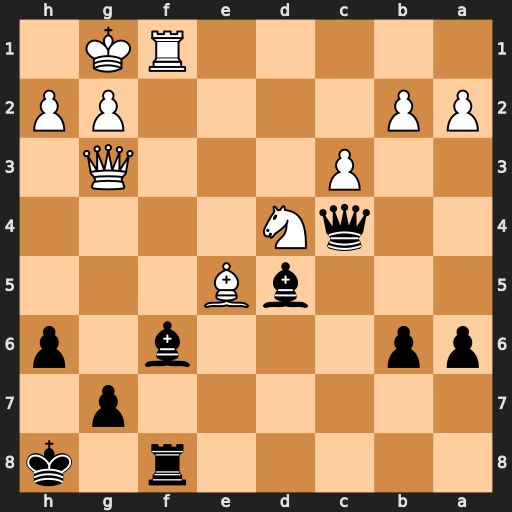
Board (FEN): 5r1k/6p1/pp3b1p/3bB3/2qN4/2P3Q1/PP4PP/5RK1
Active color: b
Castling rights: -
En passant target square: -
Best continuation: Qxf1+ Kxf1 Bxe5+